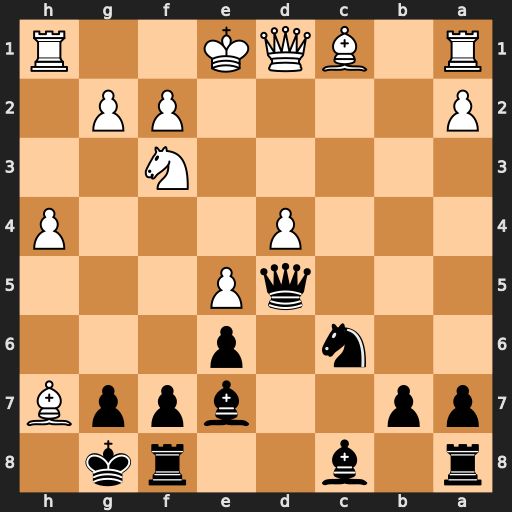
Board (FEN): r1b2rk1/pp2bppB/2n1p3/3qP3/3P3P/5N2/P4PP1/R1BQK2R
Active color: b
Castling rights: KQ
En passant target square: -
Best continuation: Kxh7 Ng5+ Kg8 Qh5 Bb4+